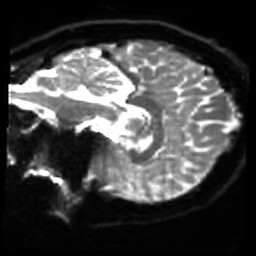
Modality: sbref
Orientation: sagittal
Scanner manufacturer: siemens
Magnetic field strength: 3 T
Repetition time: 4 s
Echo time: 0.0594 s